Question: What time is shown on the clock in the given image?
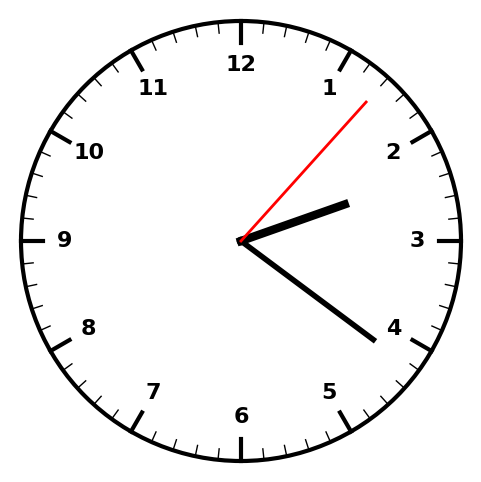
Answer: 02:21:07